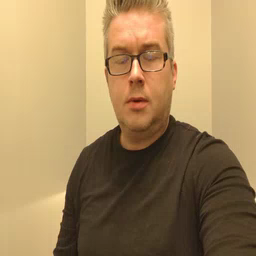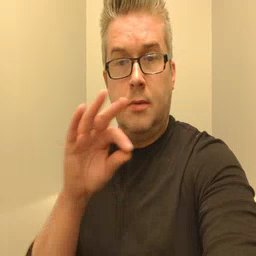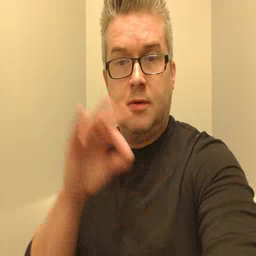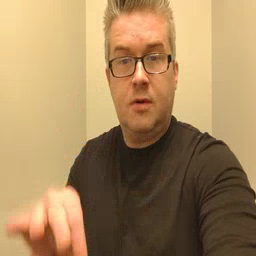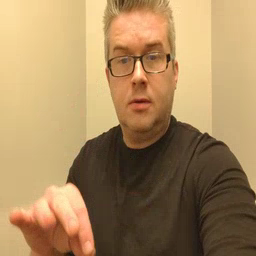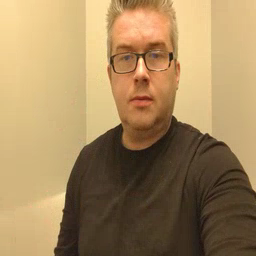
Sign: frenchfries